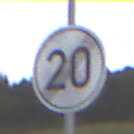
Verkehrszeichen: EndeGeschwindigkeit20
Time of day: Midday
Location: Outdoor (Nature)
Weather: Overcast
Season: NotSpecified
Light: Natural